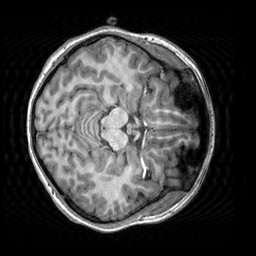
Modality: T1w
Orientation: axial
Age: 20
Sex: female
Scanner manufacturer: siemens
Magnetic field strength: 3 T
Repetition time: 2.3 s
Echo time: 0.00303 s